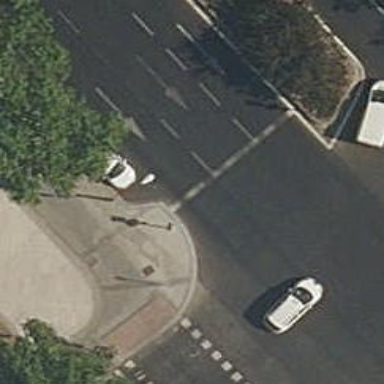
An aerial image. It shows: Road with traffic signals.